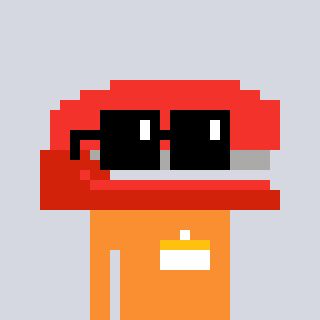
a pixel art character with square black sunglasses, a stapler-shaped head and a orange-colored body on a cool background